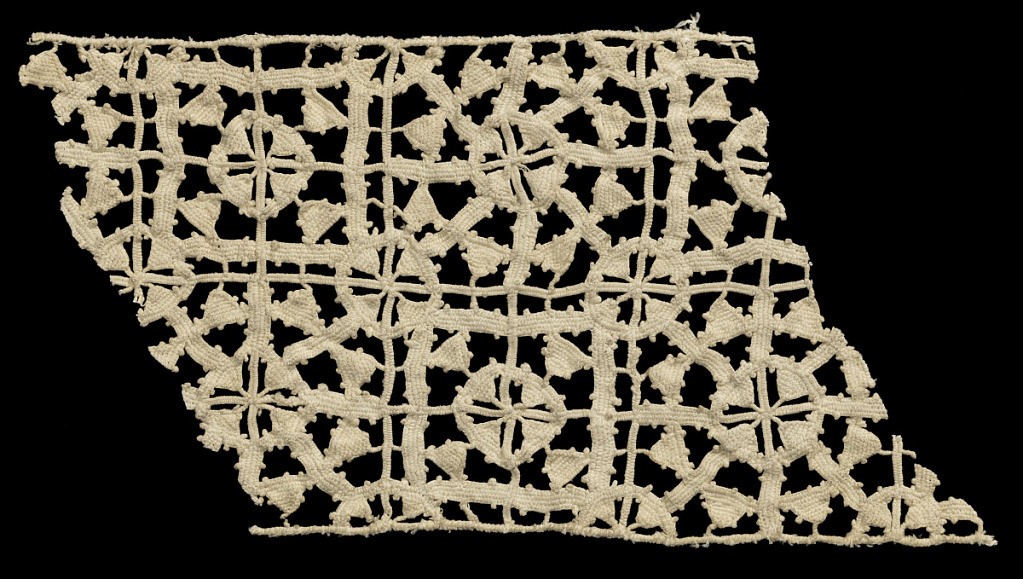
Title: Fragment
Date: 16th century
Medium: linen Technique: grid of laid cords with needle lace, reticella style
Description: Band with design of two types of wheel-like ornaments, alternately placed and arranged in rows.